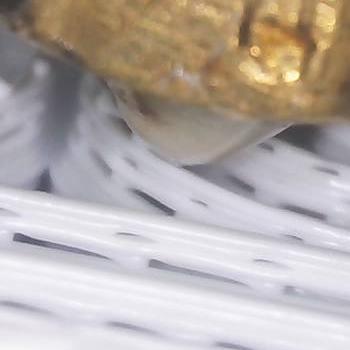
Flow rate: 39%